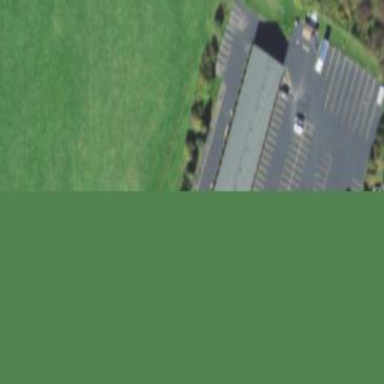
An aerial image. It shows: Building that is motel.